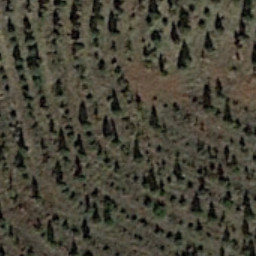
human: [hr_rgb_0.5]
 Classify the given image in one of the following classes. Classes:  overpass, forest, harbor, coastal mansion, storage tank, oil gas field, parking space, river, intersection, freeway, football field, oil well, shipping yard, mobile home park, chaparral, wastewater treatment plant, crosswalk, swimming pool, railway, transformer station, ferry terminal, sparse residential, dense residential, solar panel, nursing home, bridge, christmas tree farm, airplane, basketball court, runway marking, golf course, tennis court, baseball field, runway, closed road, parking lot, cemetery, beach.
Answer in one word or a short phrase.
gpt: christmas tree farm